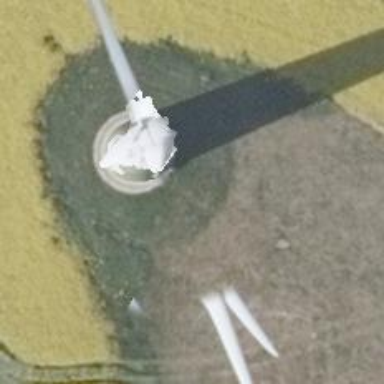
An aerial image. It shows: Wind power generator employing wind turbines.